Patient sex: M
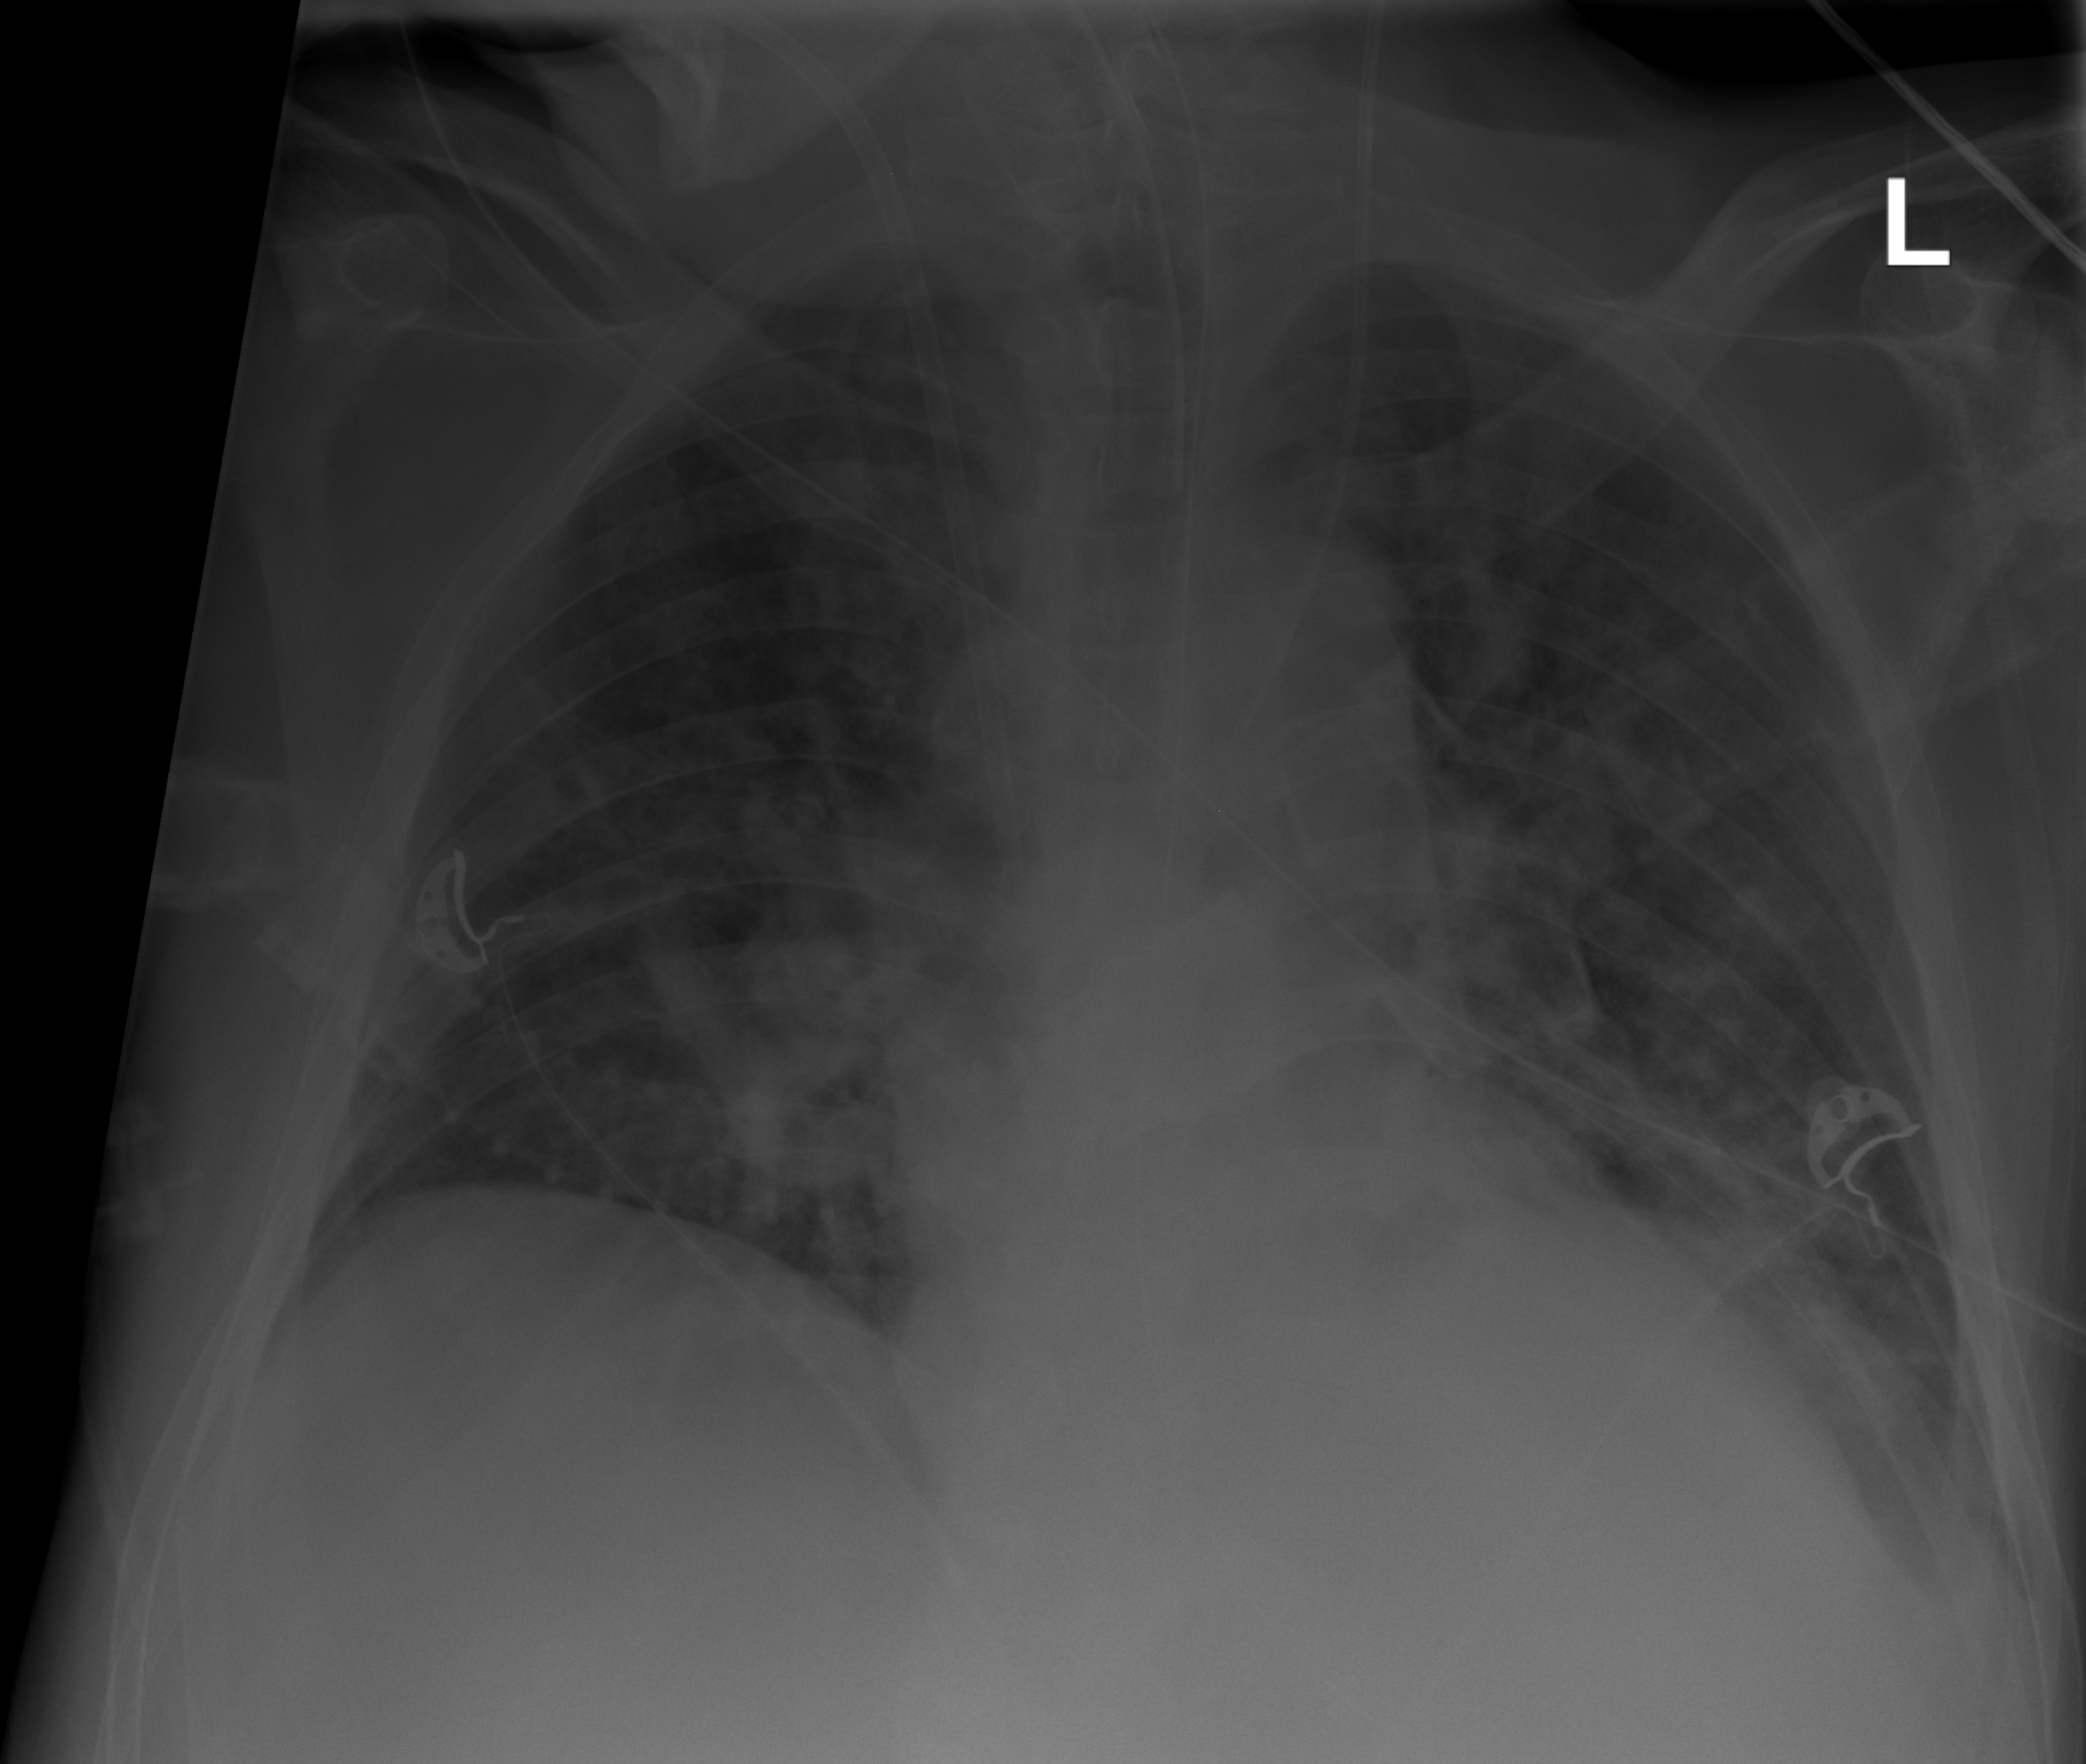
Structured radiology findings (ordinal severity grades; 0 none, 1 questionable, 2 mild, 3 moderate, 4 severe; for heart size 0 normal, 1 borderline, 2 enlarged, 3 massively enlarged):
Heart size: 0
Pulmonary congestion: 3
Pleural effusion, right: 0
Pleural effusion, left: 2
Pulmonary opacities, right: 2
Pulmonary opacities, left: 3
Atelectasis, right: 0
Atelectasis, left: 2